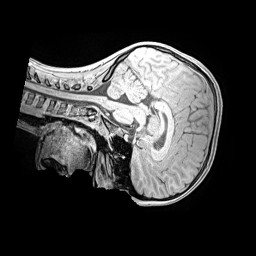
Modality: MP2RAGE
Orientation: sagittal
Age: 10
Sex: male
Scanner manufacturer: siemens
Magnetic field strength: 3 T
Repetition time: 4 s
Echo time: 0.00299 s